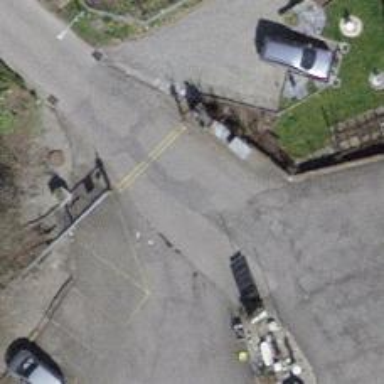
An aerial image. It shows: Gate.